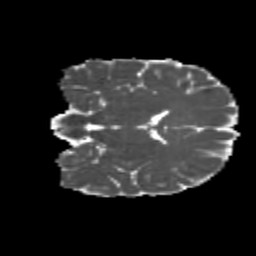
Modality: MD
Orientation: coronal
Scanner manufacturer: siemens
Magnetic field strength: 3 T
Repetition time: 4.16 s
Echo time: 0.0806 s